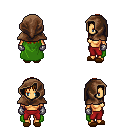
a pixel art fantasy rpg character, female body template, human, tanned skin, green cape, red pants, dark blonde unkempt hairstyle, cloth hood, metal gloves, brown slippers, four views (front, back, left, right), 2x2 character sprite sheet, small pixel art, hard edges, no anti-aliasing